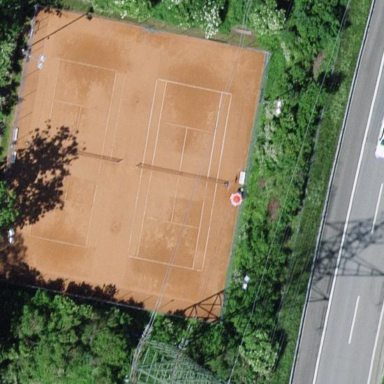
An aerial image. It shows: Tennis court on the leisure land pitch.